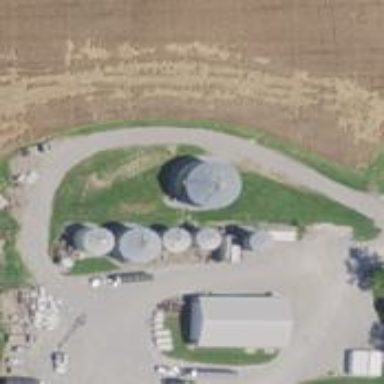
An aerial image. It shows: Silo.